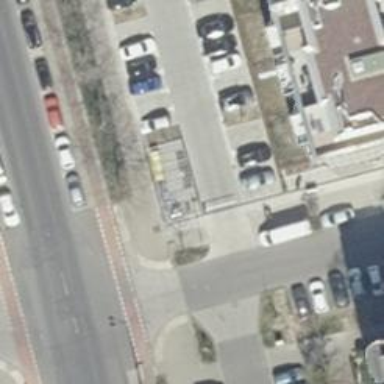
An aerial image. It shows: Unmarked crossing on the road.